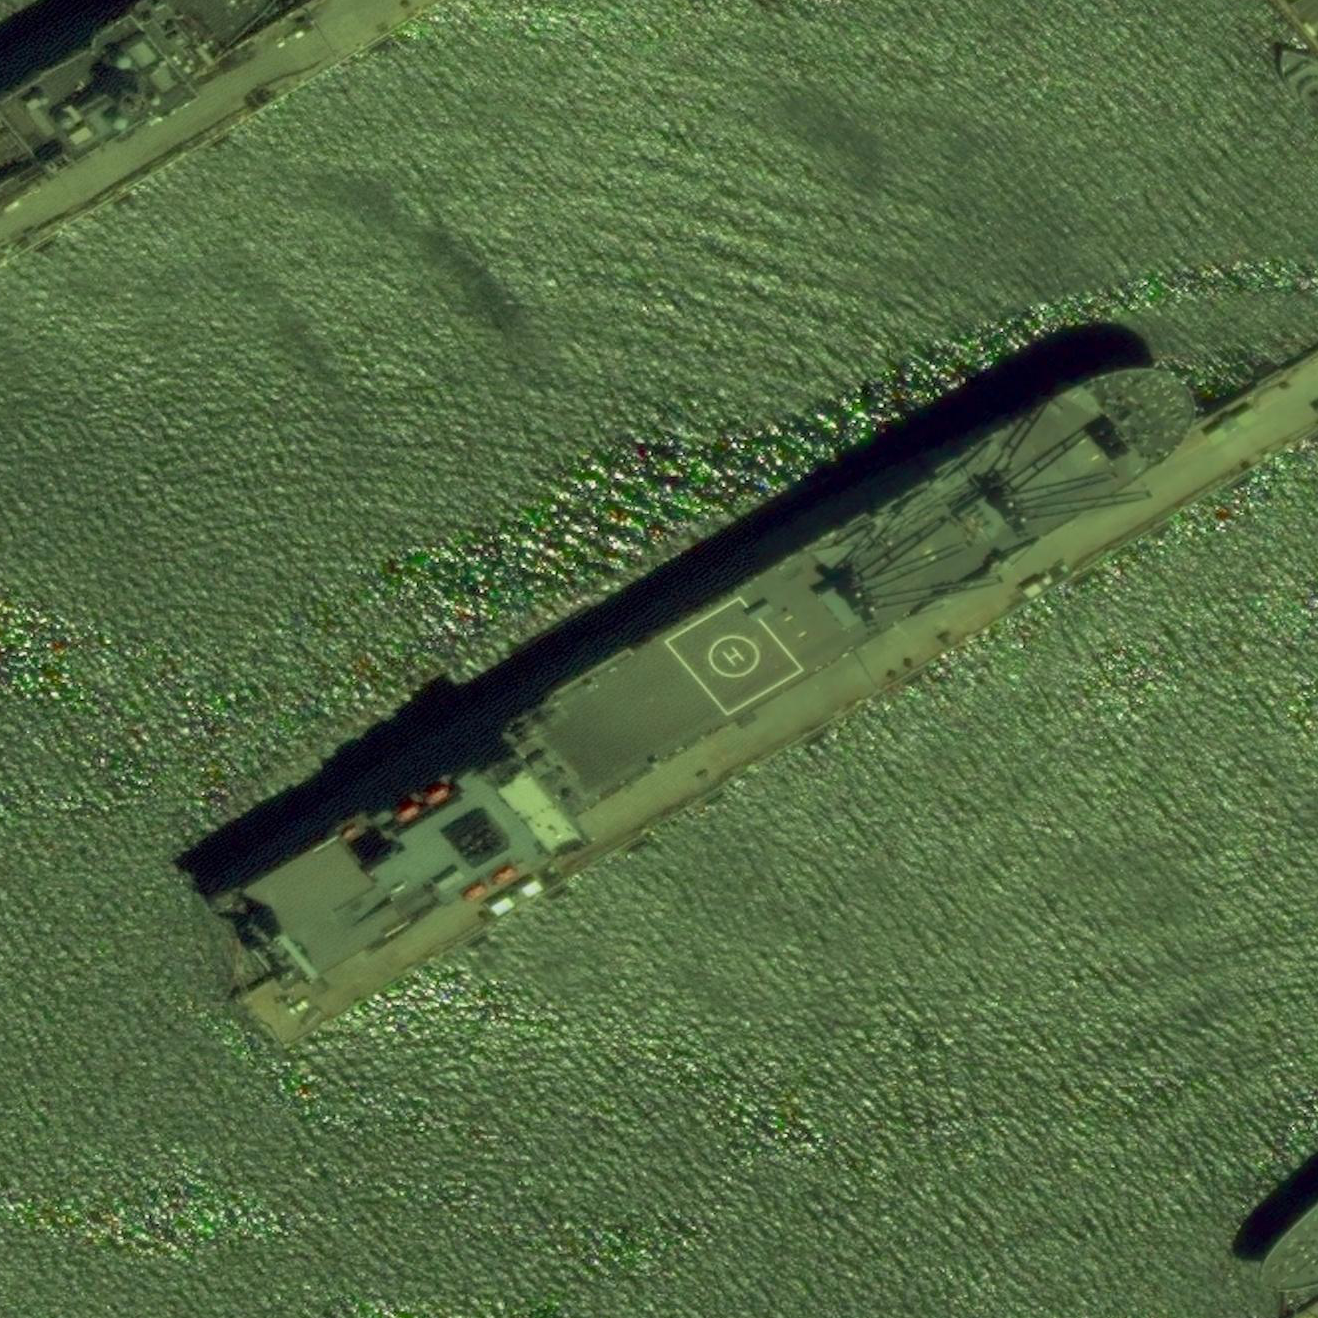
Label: civil